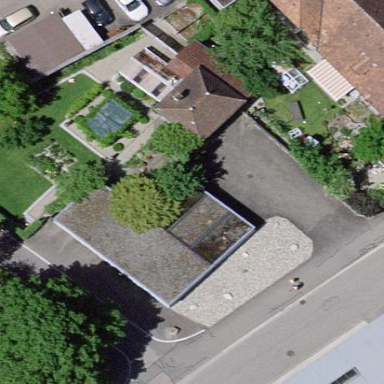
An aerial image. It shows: Garage.